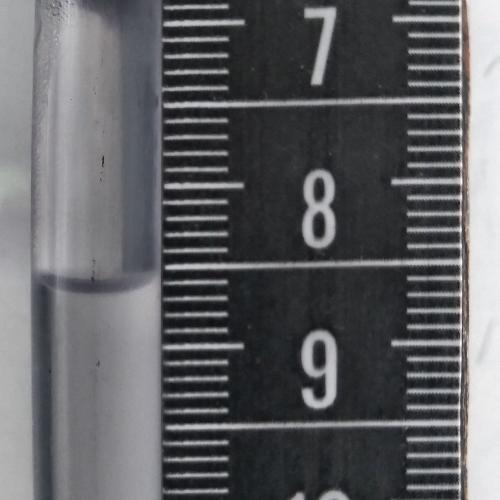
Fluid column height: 8.6 cm